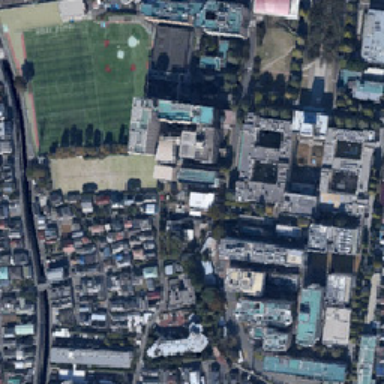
The school has a green football field .